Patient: sex M, age 50
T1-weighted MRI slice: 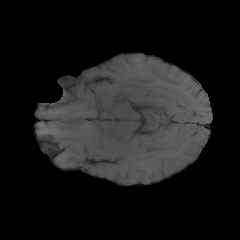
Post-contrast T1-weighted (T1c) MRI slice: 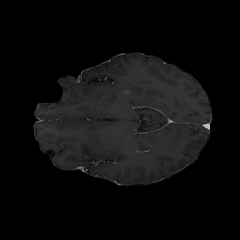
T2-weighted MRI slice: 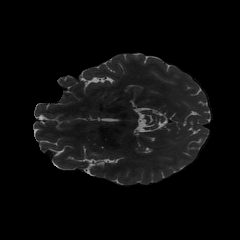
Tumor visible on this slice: no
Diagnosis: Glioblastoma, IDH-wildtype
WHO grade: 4